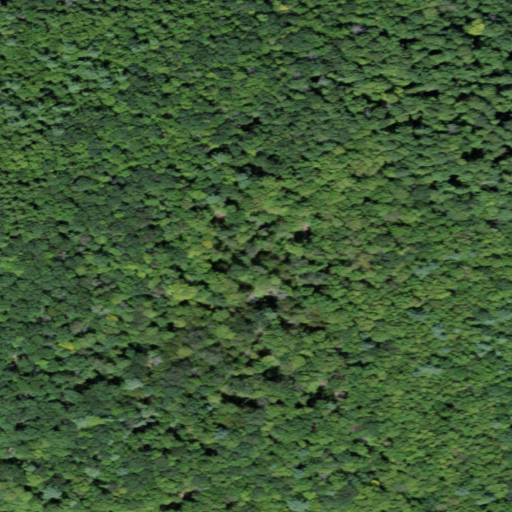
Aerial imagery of mountain in New York named Poplar Hill containing deciduous forest, mixed forest, and evergreen forest